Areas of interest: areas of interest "Ganyu Station"
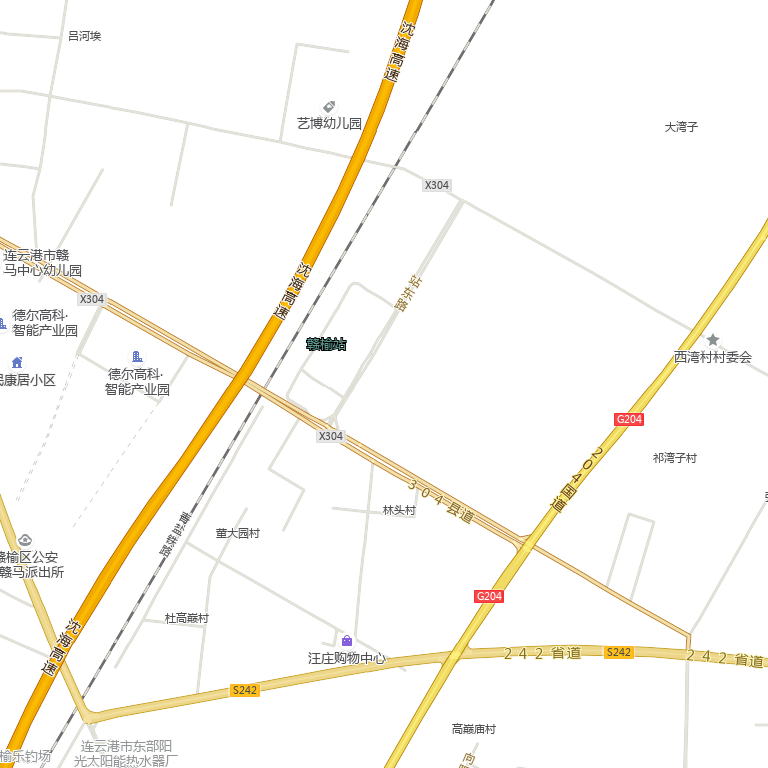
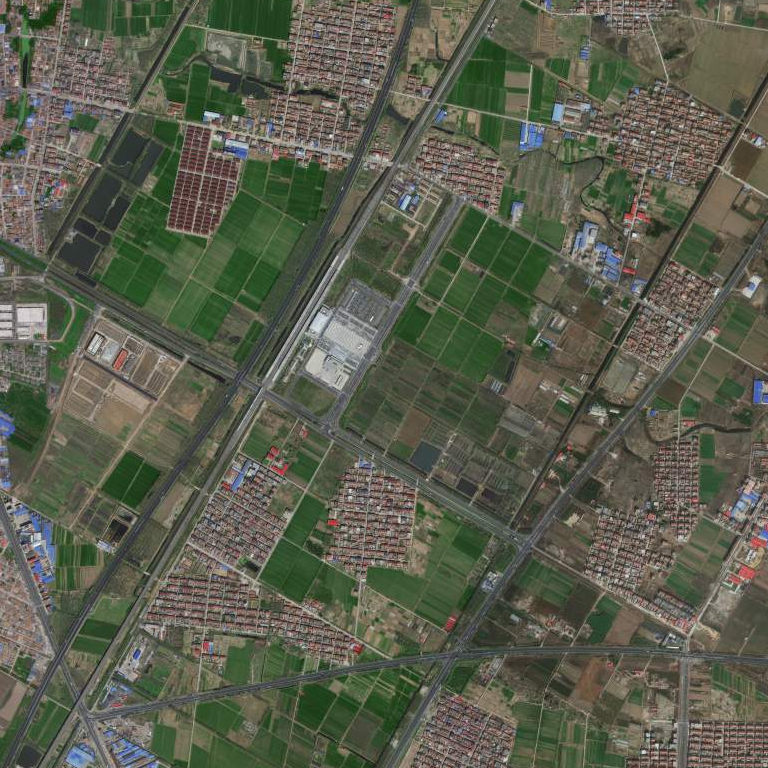